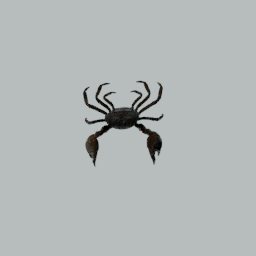
Label: animals